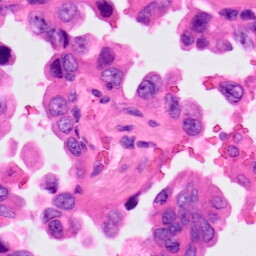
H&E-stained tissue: Lung